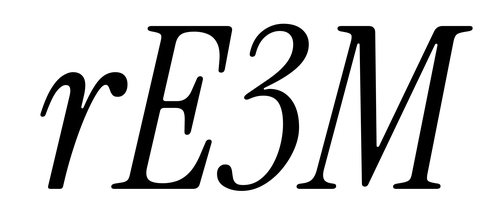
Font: InstrumentSerif-Italic